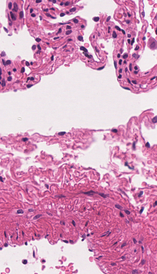
Tumor epithelial tissue: no
Tumor-associated stroma tissue: no
Normal tissue: yes